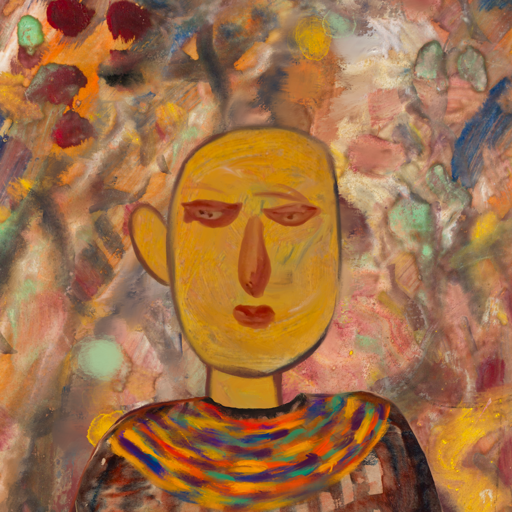
Background: Mother_And_Son_Mother, Head And Neck Front: After_Raid, Face Front: Pious_Lady, Bust: Orphan, Hair Front: Blank, Head Accessory: Blank, Second Necklace: An_Impression_2, Necklace: Blank, Baby: Blank